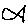
Label: fish